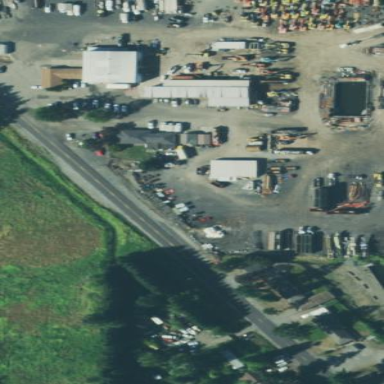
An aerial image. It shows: Scrap yard located in industrial area.